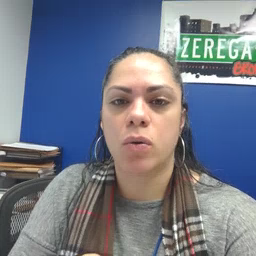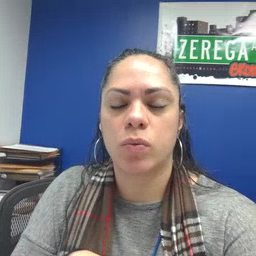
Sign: have